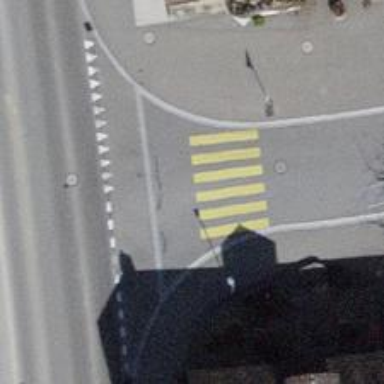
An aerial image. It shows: Uncontrolled zebra crossing with notable zebra markings.